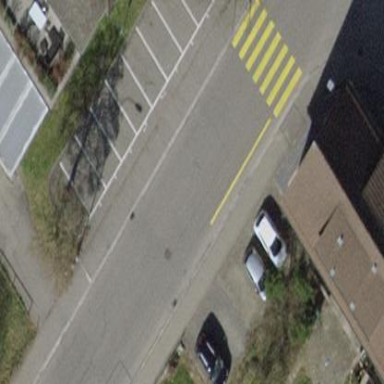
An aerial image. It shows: Parking available on the street side.